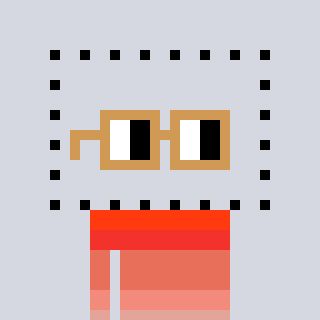
a pixel art character with square brown glasses, a void-shaped head and a grayscale-colored body on a cool background